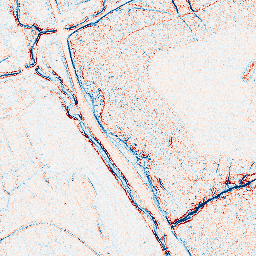
Category: edge_preserving
Decomposition family: anisotropic_diffusion
Decomposition parameters: iterations: 5
kappa: 100
gamma: 0.05
Upsampling method: edge_directed
Upsampling parameters: scale: 4
Upsampling scale: 4